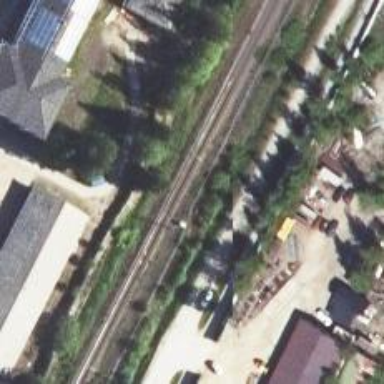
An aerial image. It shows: Railway signal.